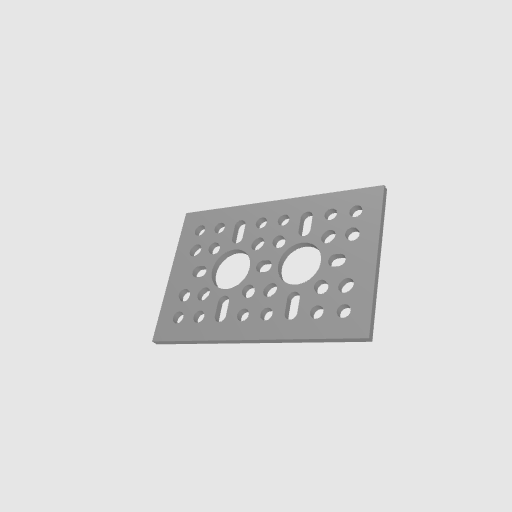
Part: PatternPlate1x2H